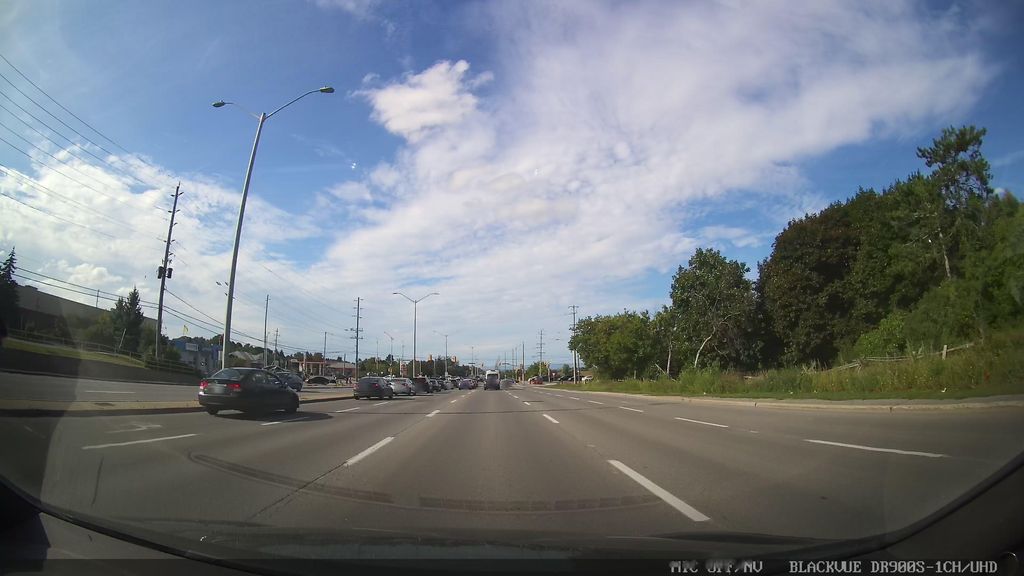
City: ottawa-gatineau